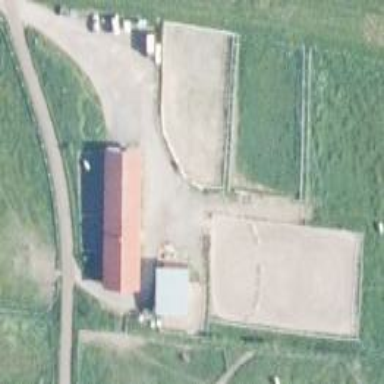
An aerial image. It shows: Farmyard area.